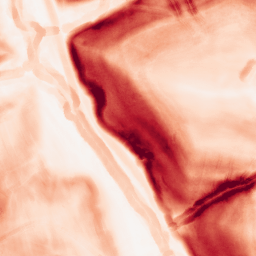
Category: morphological
Decomposition family: morphological_gradient
Decomposition parameters: size: 5
shape: disk
Upsampling method: regularized
Upsampling parameters: scale: 4
lambda_reg: 0.01
Upsampling scale: 4